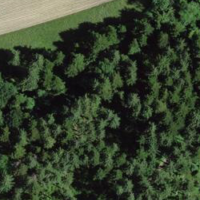
EUNIS habitat code: 43
Species observed at this site:
Tussilago farfara